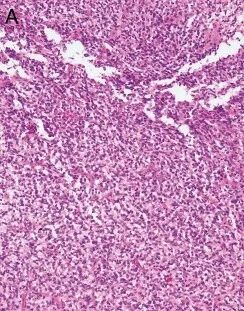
High-grade glioma with high cellularity, brisk mitotic activity, and microvascular proliferation without necrosis, H&E staining (A).
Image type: pathology (h&e)